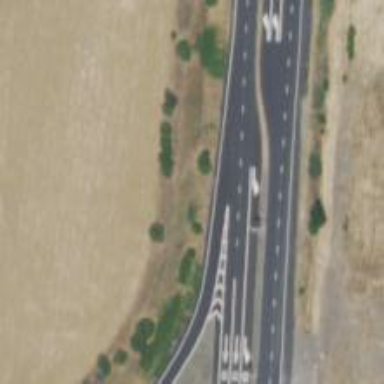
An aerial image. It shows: Secondary link road.